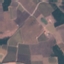
Land use / land cover: PermanentCrop